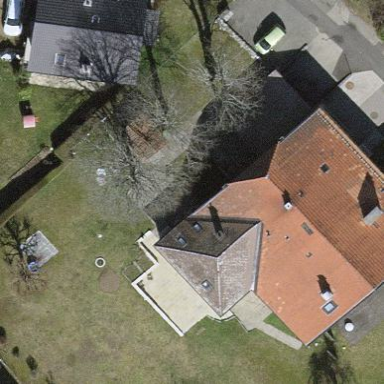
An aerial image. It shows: Detached building with gabled roof.